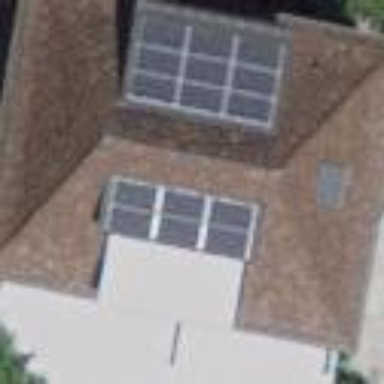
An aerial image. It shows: Hipped-roof house.